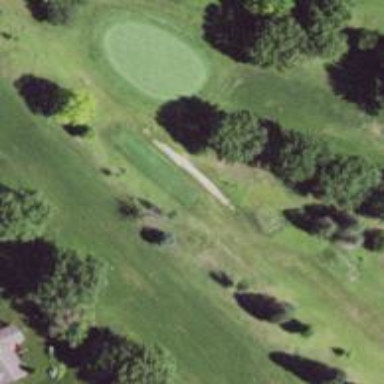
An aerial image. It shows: Path used for both walking and golf.